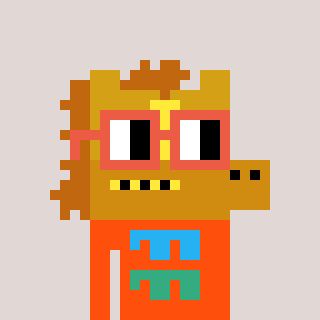
a pixel art character with square orange glasses, a yellow horse-shaped head and a orange-colored body on a warm background